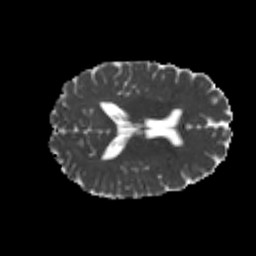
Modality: MD
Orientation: axial
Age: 23
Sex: female
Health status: healthy
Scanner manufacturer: philips
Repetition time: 7.388 s
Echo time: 0.08599 s